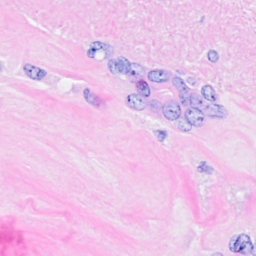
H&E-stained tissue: Breast